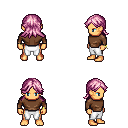
a pixel art fantasy rpg character, male body template, human, tanned skin, brown long-sleeve shirt, white pants, pink loose hair, bracelets, four views (front, back, left, right), 2x2 character sprite sheet, small pixel art, hard edges, no anti-aliasing